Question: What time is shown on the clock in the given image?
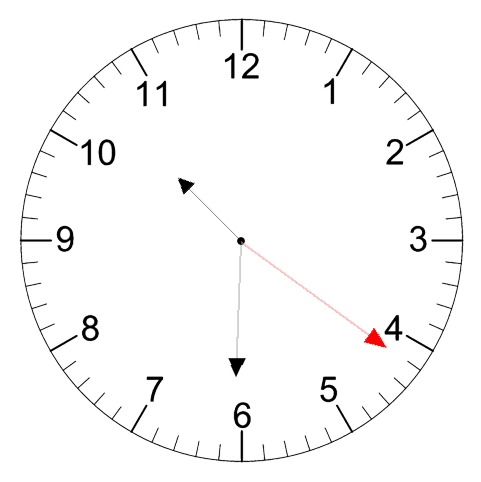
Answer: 10:30:21